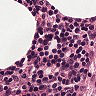
Metastatic tissue present: no